Question: I want to add a line above the action bar like in the "pocket"-app. How can i do this?
Here is a picture for example:

Thanks
tomtom
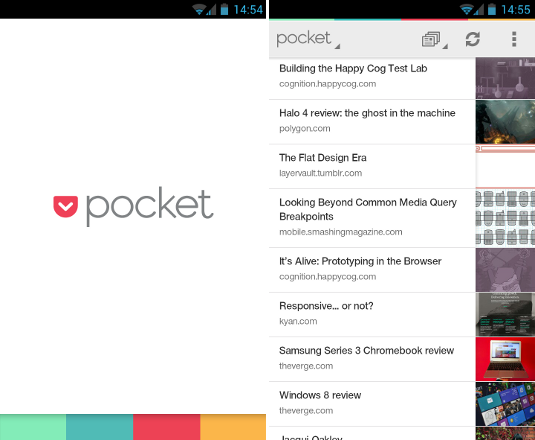
Answer: Taking advantage of an Activity's WindowManager, we can draw any view we want on top. Here's some (half-pseudo) code that should help:
'''
// Create an instance of some View that does the actual drawing of the line
View customView = new CustomView(<some context>);
// Figure out the window we have to work with
Rect rect = new Rect();
getWindow().getDecorView().getWindowVisibleDisplayFrame(rect);
// Make sure the view is measured before doing this
int requestedHeight = customView.getLayoutParams().height;
// setup the params of the new view we'll attach
WindowManager.LayoutParams wlp = new WindowManager.LayoutParams(
rect.width(), requestedHeight,
WindowManager.LayoutParams.TYPE_APPLICATION_PANEL,
WindowManager.LayoutParams.FLAG_NOT_FOCUSABLE |
WindowManager.LayoutParams.FLAG_NOT_TOUCHABLE |
WindowManager.LayoutParams.FLAG_LAYOUT_IN_SCREEN,
PixelFormat.TRANSLUCENT);
// set the parameters so we fit on the top left of the window
wlp.x = 0;
wlp.y = rect.top;
wlp.gravity = Gravity.TOP;
// finally add it to the screen
getWindowManager().addView(header, wlp);
'''
The only thing to be careful is that you can't run that code from onCreate() or any lifecycle method of the Activity because the Window won't have been created yet (You'll get a BadTokenException). One way might be post a Runnable on the Window's DecorView so that your code to add the CustomView runs after the Window is created:
'''
public void onCreate(Bundle savedInstanceState) {
super.onCreate(savedInstanceState);
//...
getWindow().getDecorView().post(<Runnable that execs code above>);
}
'''
As for the actual that will display that multi-coloured bar, I feel like that's a good exercise :-)
All you'd need to do is have the onDraw() method use canvas.drawRect() with specific x and widths.
Hope that helps.
As for how Pocket actually does it. If you use <URL> on the Pocket app, you'll be able to determine that Pocket uses a custom class for their ActionBar. Since they already rebuild all the features of the ActionBar for their needs, in their case, adding the line is like adding a regular View to some ViewGroup.